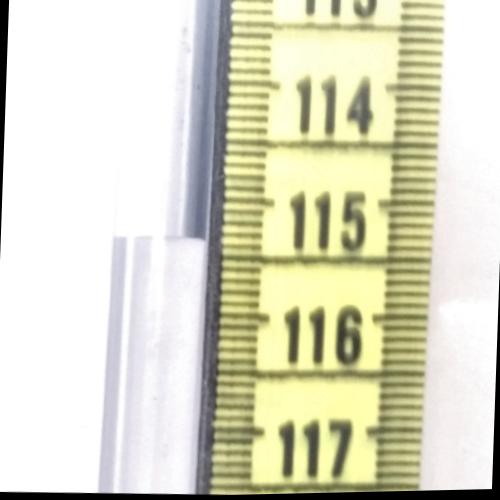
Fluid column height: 115.4 cm